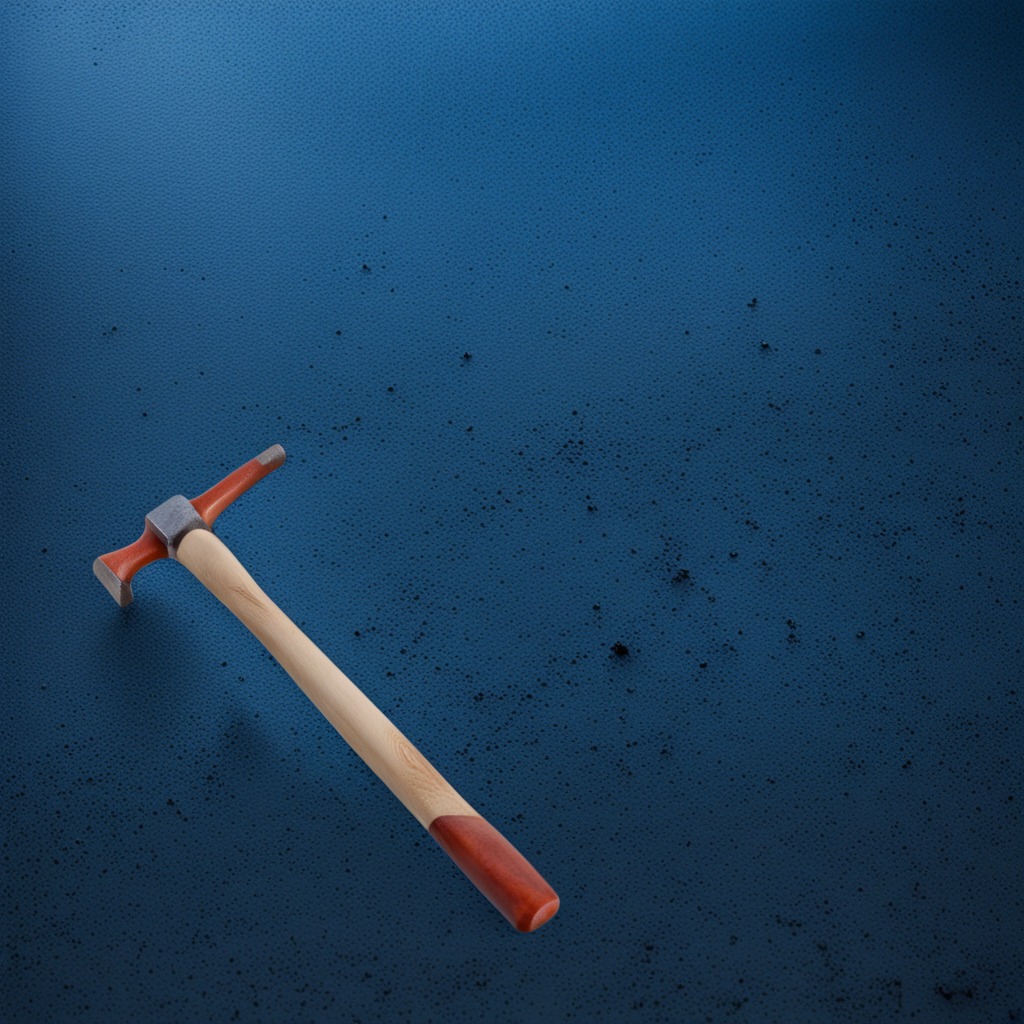
A hammer lying on the clean granite tabletop